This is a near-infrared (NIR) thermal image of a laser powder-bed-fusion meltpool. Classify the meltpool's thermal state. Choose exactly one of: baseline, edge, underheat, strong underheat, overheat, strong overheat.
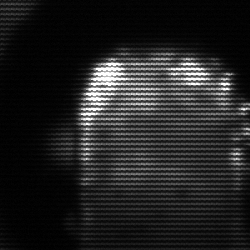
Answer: baseline